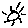
Label: sun